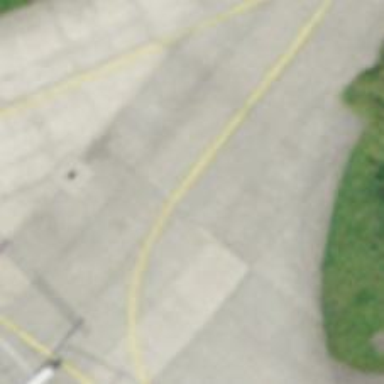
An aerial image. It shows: View of taxiway at the airport.